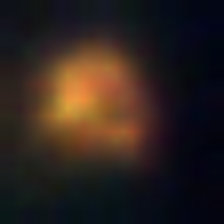
Taxon: NanoPlankton
Group: Other